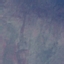
Land use / land cover class: HerbaceousVegetation